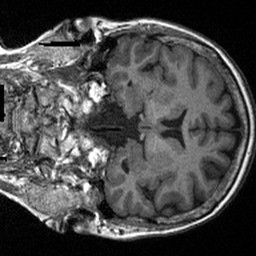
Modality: T1w
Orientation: coronal
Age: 55
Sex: female